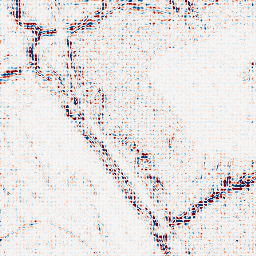
Category: wavelet
Decomposition family: wavelet_biorthogonal
Decomposition parameters: wavelet: bior3.5
level: 2
Upsampling method: sinc_blackman
Upsampling parameters: scale: 4
kernel_size: 4
Upsampling scale: 4